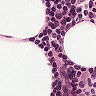
Metastatic tissue present: no